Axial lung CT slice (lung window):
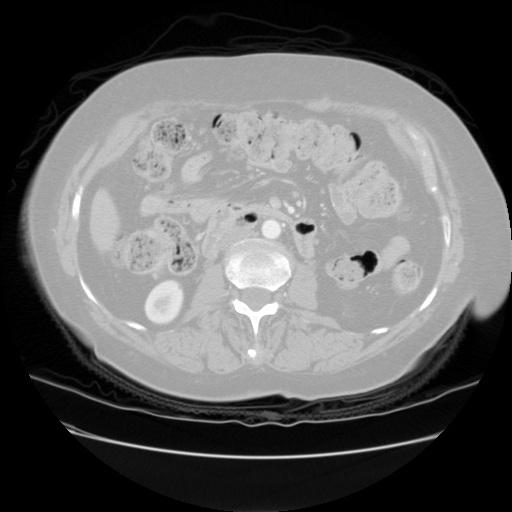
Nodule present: no